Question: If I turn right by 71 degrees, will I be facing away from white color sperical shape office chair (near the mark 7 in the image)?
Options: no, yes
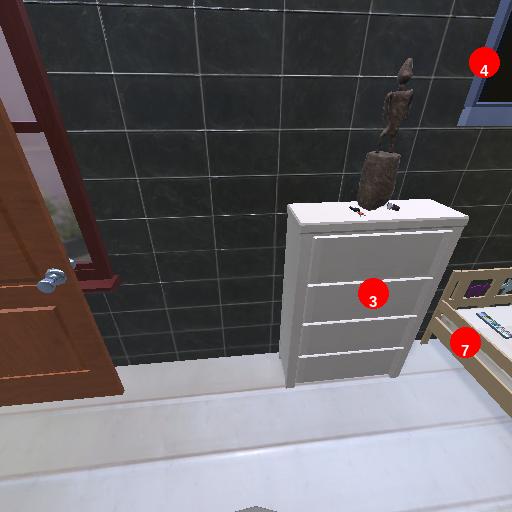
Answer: no